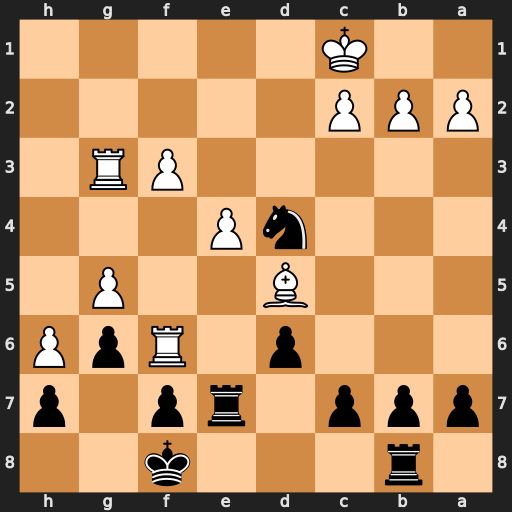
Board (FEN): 1r3k2/ppp1rp1p/3p1RpP/3B2P1/3nP3/5PR1/PPP5/2K5
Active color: b
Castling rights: -
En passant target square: -
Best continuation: Ne2+ Kd1 Nxg3